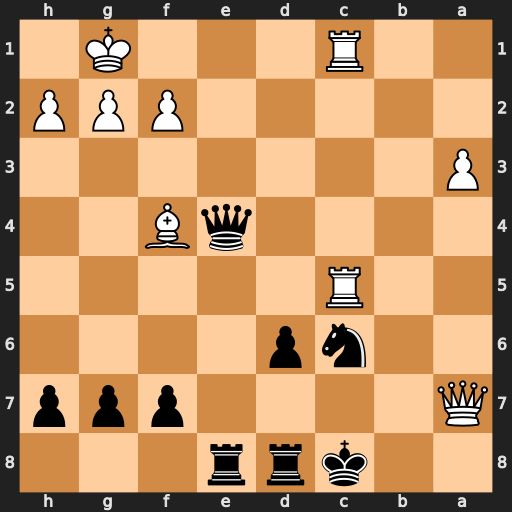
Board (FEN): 2krr3/Q4ppp/2np4/2R5/4qB2/P7/5PPP/2R3K1
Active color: b
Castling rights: -
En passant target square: -
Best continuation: Qe1+ Rxe1 Rxe1#